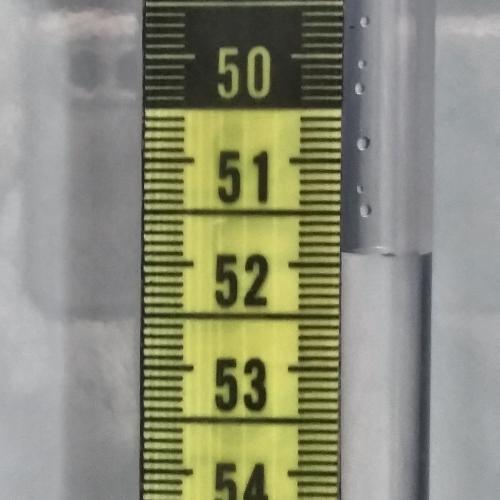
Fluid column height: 51.9 cm